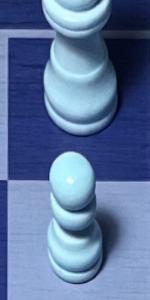
Label: Pawn_White